Question: I tried to add dot after a table, by using 'table::after' selector to create a dot element and center it with 'margin: 5px auto 5px auto;'. It works, but it seems dot is added after the first table column, not after the table itself:

Why and how to fix it?
Live code <URL>
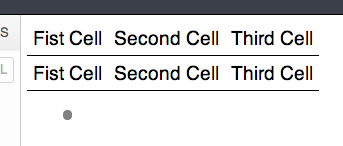
Answer: This is a somewhat weird way of doing it, but going along your solution, it's probably because that's how tables work best, on a cell basis. So that's why the table::after also resembles a cell.
But, if you put this whole thing in a div, and you float it to left, and you do this ::after thing with the div instead of the table, it will work well.
<URL>